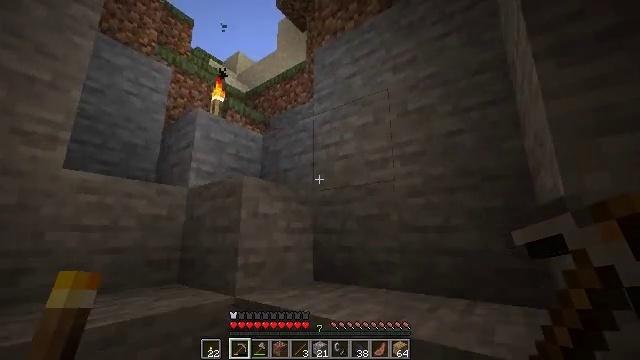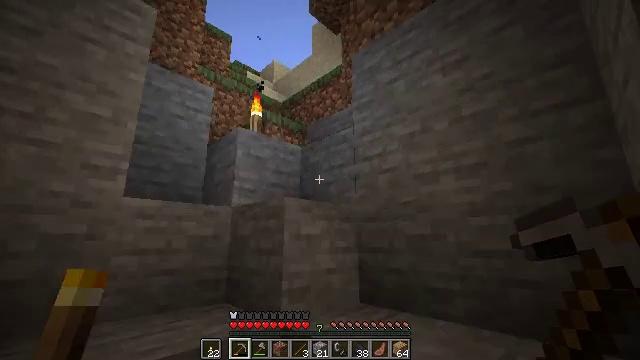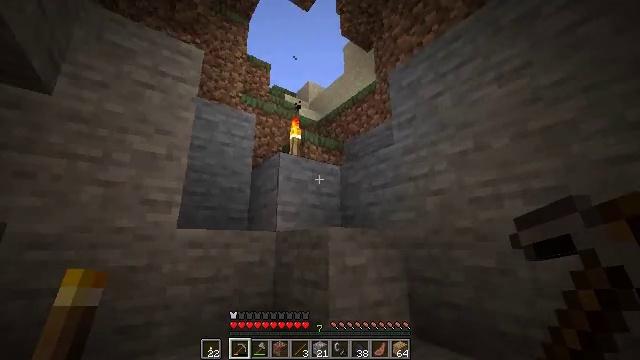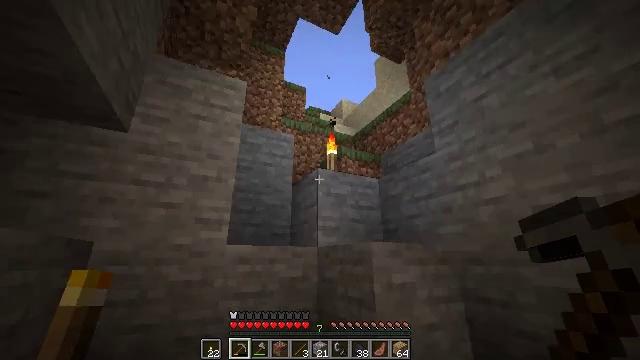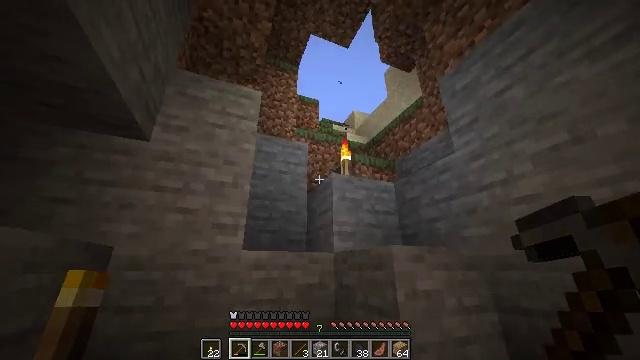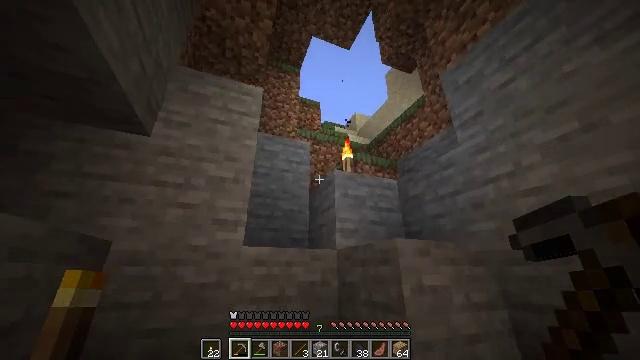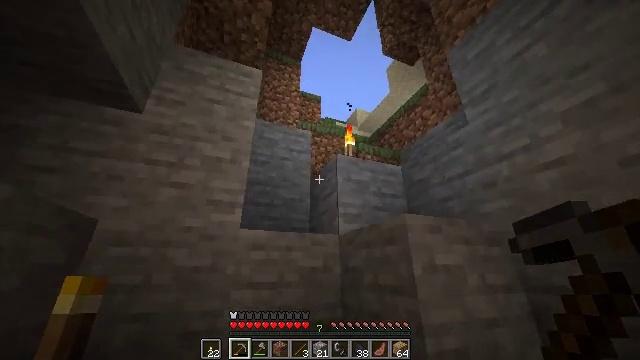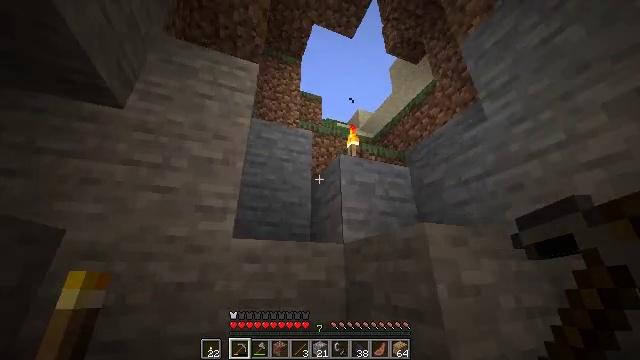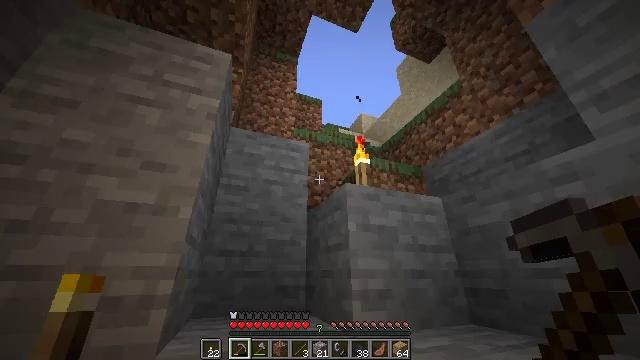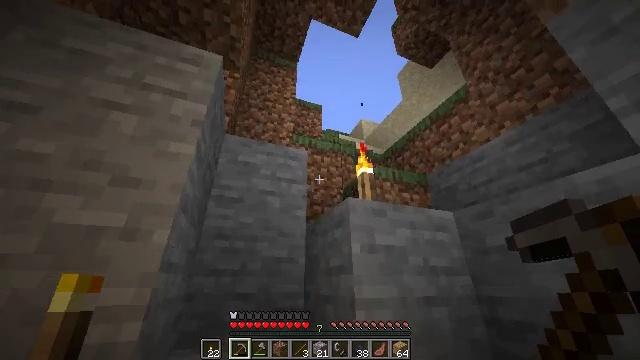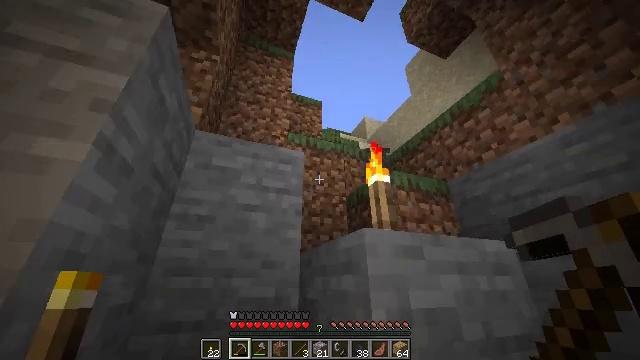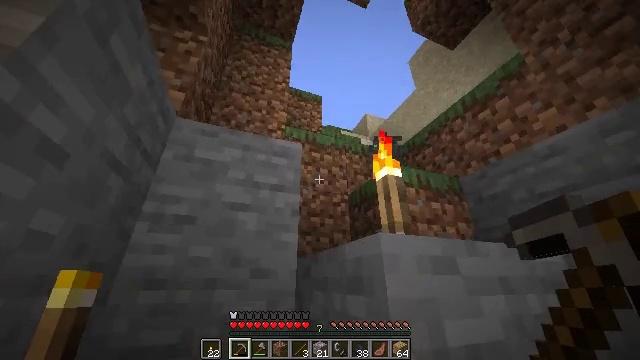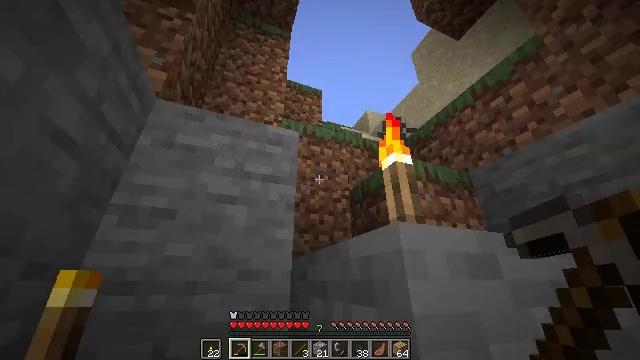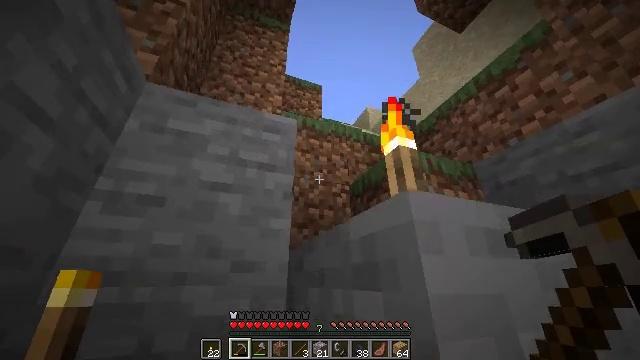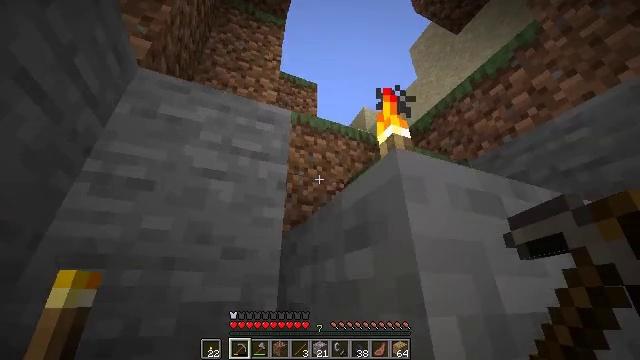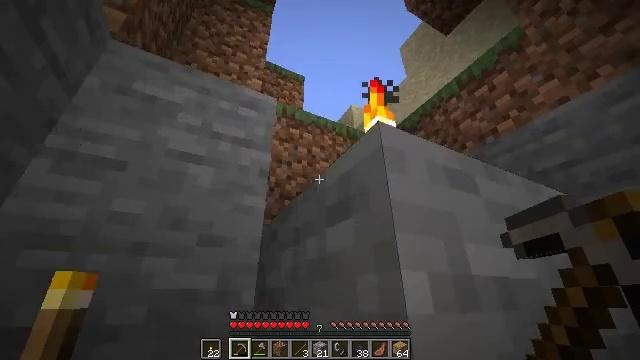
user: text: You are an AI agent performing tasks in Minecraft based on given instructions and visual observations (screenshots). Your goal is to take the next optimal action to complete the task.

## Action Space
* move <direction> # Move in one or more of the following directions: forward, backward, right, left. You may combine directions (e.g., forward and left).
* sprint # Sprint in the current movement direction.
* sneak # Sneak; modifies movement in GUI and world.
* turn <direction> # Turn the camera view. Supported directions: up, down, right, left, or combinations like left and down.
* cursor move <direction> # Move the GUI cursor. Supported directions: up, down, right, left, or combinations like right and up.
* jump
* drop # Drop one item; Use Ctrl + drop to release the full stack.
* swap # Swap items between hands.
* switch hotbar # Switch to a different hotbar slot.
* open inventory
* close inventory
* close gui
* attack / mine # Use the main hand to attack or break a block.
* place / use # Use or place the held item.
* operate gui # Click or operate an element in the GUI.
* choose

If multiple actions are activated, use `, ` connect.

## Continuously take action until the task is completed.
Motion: motion action
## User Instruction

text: Clear birch leaves to get saplings.
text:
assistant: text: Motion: move forward, sprint, turn left, jump
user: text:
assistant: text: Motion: move forward, sprint, turn left and up
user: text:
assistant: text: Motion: move forward, sprint, turn left and up
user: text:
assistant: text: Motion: move forward, sprint, turn left and up
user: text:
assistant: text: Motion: move forward, sprint, turn up
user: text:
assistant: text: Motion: move forward, sprint, jump
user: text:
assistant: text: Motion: move forward, sprint, jump
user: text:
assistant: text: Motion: move forward, sprint, jump
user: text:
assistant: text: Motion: move forward, sprint, turn up, jump
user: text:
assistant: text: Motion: move forward, sprint, jump
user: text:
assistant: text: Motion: move forward, sprint, jump
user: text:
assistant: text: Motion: move forward, sprint
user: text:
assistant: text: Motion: move forward, sprint
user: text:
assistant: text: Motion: move forward, sprint, turn right and up
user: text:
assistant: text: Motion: move forward, sprint, turn right, jump
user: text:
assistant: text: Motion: move forward, sprint, turn right and down, jump
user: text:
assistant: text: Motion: move forward, sprint, turn right and down, jump
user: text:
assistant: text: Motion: move forward, sprint, turn right and down, jump
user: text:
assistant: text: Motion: move forward, sprint, jump
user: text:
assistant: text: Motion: move forward, sprint
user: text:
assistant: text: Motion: move forward, sprint
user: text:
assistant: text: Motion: move forward, sprint
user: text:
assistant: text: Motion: move forward, sprint
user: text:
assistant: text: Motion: move forward, sprint, turn left
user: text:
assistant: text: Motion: move forward, sprint, turn left and up, jump
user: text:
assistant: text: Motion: move forward, sprint, turn left, jump
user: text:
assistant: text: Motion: move forward, sprint, turn left and down, jump
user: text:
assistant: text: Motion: move forward, sprint, turn left and down, jump
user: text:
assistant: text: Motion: move forward, sprint, turn left, jump
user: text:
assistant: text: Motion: move forward, sprint, turn left